Question: I am implementing REST service and I am getting the above error. I searched a lot and used different methods to resolve this error but no luck. The service is working fine when I am using Postman or fiddler.
Here is my code :
'''
try
{
string content = string.Empty;
var httpWebRequest = (HttpWebRequest)WebRequest.Create(new Uri("https://api.MYDOMAIN.com/servlet/Year"));
httpWebRequest.Method = "POST";
string parsedContent = "{"securitykey":"KEY"}";
var data = JObject.Parse(parsedContent);
Byte[] bytes = Encoding.UTF8.GetBytes(data.ToString());
httpWebRequest.ContentLength = bytes.Length;
httpWebRequest.ContentType = "application/json";
Stream newStream = httpWebRequest.GetRequestStream();
newStream.Write(bytes, 0, bytes.Length);
newStream.Close();
var response = (HttpWebResponse)httpWebRequest.GetResponse();
var stream = response.GetResponseStream();
if (stream != null)
{
var sr = new StreamReader(stream);
content = sr.ReadToEnd();
}
}
catch (WebException ex)
{
throw;
}
'''
So in the above code I tried with :
'''
httpWebRequest.ContentType = "application/x-www-form-urlencoded";
HttpUtility.UrlEncode()
'''
I also tried the below code but it is giving me the same error :
'''
using (var client = new WebClient())
{
client.Headers[HttpRequestHeader.ContentType] = "application/json";
result = client.UploadString("https://api.MYDOMAIN.com/servlet/Year", "POST", "{"securitykey":"MYKEY"}");
}
'''
I added the security key in raw header as 'httpWebRequest.Headers.Add("{"securitykey":"MYKEY"}")' but still no luck.
Really appreciate if I can get some help.
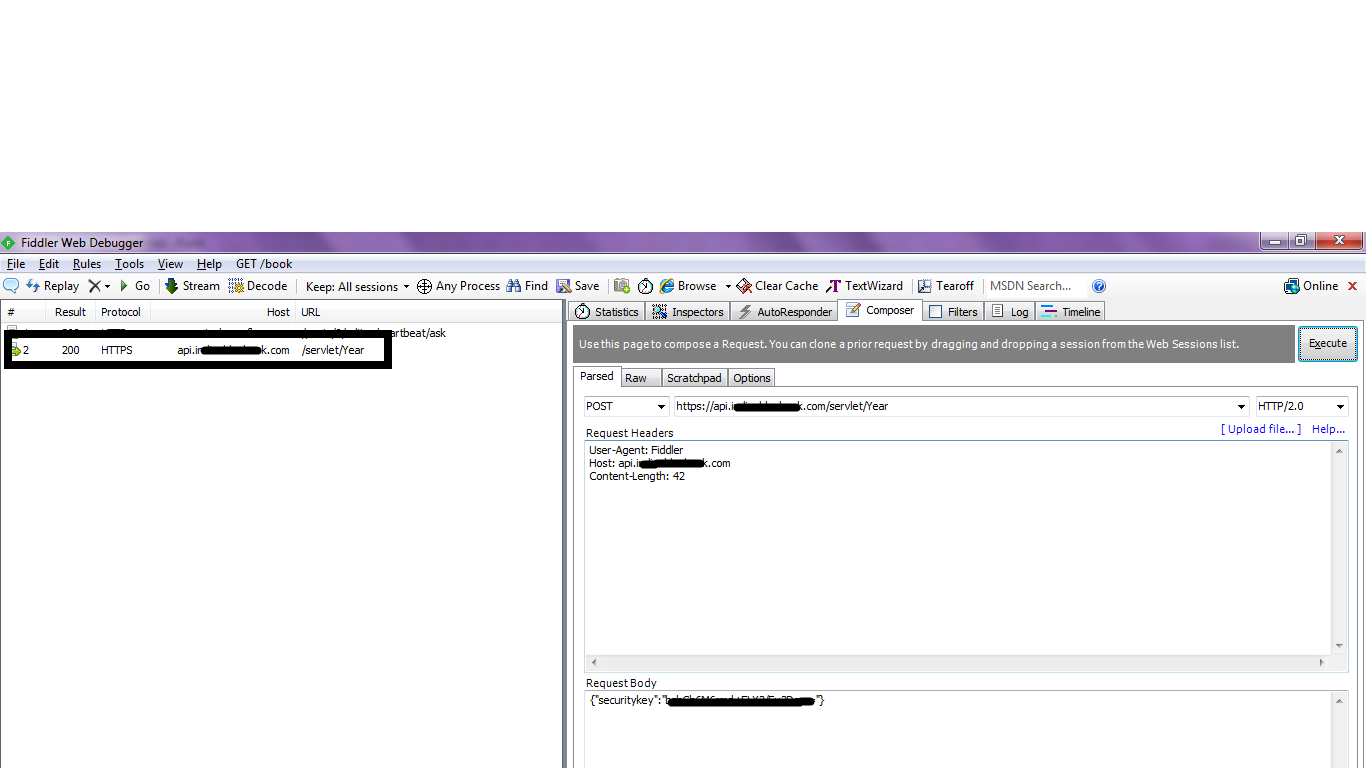
Answer: After a lot of RND I tried doing this in PHP, so it gave me an error as UserAgent is required. I added 'httpWebRequest.UserAgent' and it worked. This error was never displayed in 'WebException'.